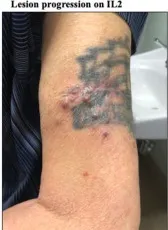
Representative clinical course of a case of a complete responder, patient #2. (B) Photo of lesion following IL-2 monotherapy showing progression of lesions.
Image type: medical_photograph (skin_photograph)